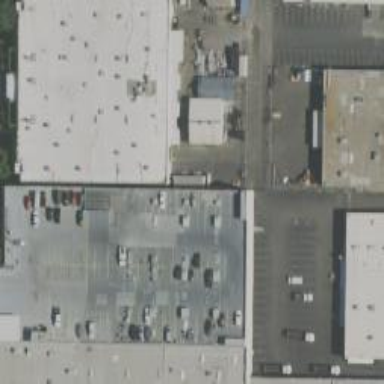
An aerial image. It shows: Industrial building.